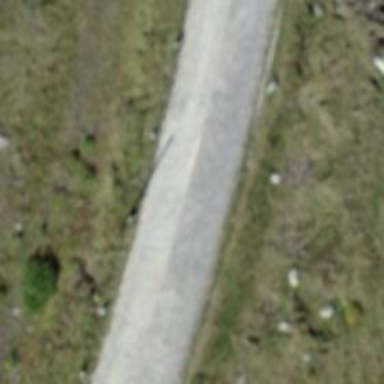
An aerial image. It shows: Secondary road with sett surface.